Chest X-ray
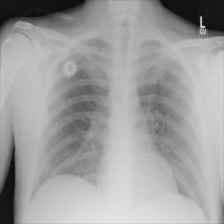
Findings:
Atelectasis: negative
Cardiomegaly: negative
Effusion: negative
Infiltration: negative
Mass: negative
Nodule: negative
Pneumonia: negative
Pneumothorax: negative
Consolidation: negative
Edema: negative
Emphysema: negative
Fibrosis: negative
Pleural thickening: negative
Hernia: negative